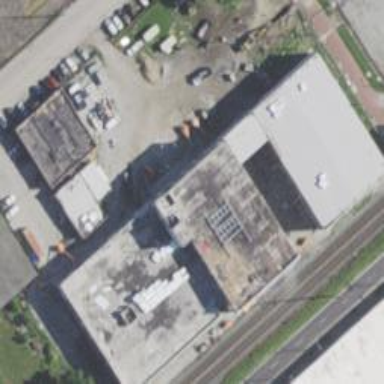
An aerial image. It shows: Fitness center building.